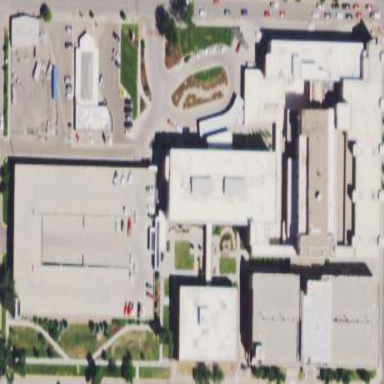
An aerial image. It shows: Healthcare facility identified as hospital.